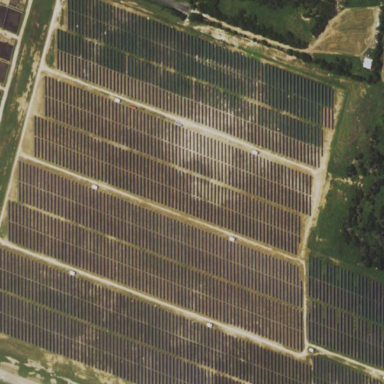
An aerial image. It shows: Solar power plant using photovoltaic technology.